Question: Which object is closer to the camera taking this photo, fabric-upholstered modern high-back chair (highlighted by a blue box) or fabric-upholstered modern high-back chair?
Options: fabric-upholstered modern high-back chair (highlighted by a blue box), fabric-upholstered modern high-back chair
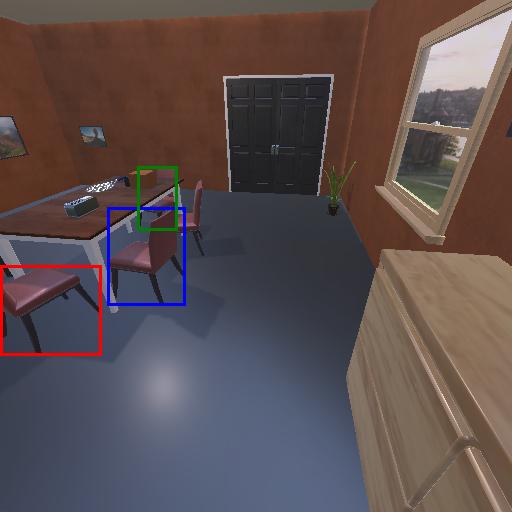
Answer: fabric-upholstered modern high-back chair (highlighted by a blue box)